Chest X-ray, AP view. Patient: 44 years old, sex M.
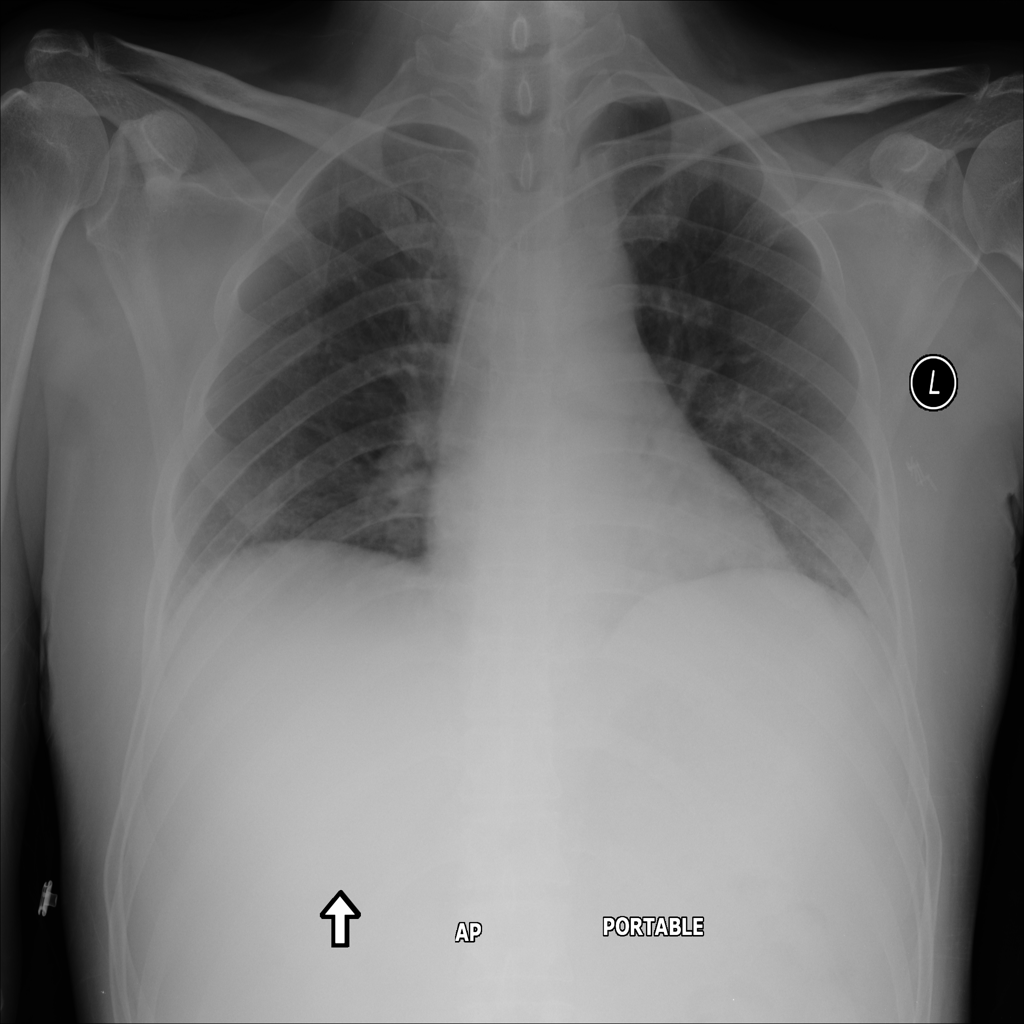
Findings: No Finding